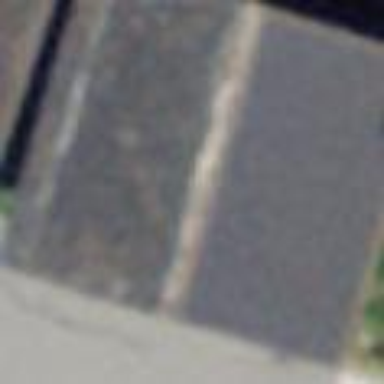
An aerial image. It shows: Terrace building.